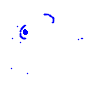
Particle: electron